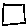
Label: square